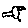
Label: bird